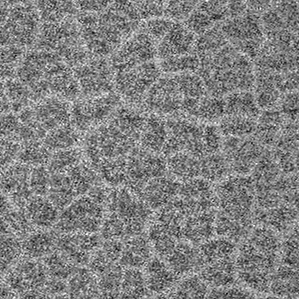
Label: frost